Question: Hi im interested in achieving effect like in this screenshot

Question is how to add images to gridview with not discarding the aspect ratio and cropping it but adding them side by side
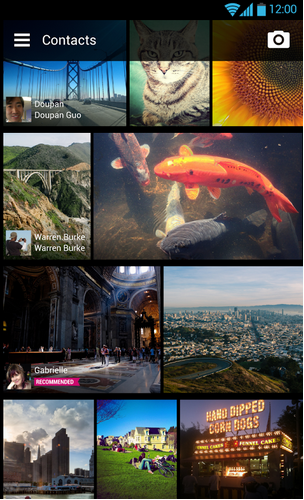
Answer: I think StaggeredGridView is what best suited for your requirement.
this is the link go and download and attach this library to your project.
<URL>
I used this and it works very beautifully..!